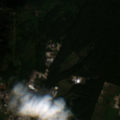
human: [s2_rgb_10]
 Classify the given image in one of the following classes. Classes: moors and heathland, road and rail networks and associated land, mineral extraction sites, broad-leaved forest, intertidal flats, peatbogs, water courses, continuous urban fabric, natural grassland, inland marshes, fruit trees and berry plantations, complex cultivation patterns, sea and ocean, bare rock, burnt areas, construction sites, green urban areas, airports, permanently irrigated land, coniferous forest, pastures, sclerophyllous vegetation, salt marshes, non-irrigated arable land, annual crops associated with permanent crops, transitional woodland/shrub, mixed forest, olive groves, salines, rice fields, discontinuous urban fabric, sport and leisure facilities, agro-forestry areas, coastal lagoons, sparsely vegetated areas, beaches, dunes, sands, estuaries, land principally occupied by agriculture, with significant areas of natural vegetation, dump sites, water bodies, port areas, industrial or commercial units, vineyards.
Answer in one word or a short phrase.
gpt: industrial or commercial units, complex cultivation patterns, broad-leaved forest, coniferous forest, mixed forest, transitional woodland/shrub